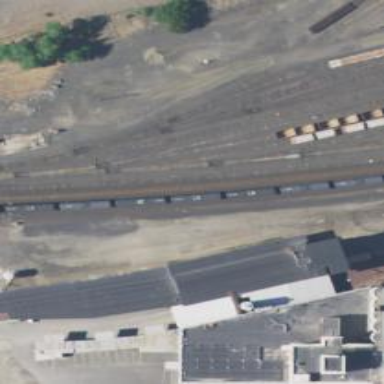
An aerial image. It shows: Railway yard in service.